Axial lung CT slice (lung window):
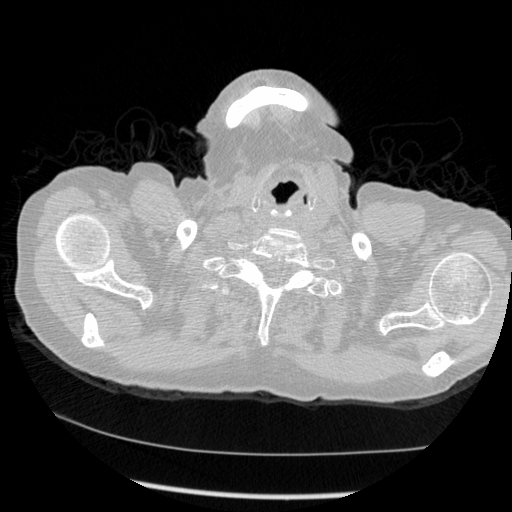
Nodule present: no